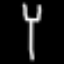
Label: fork